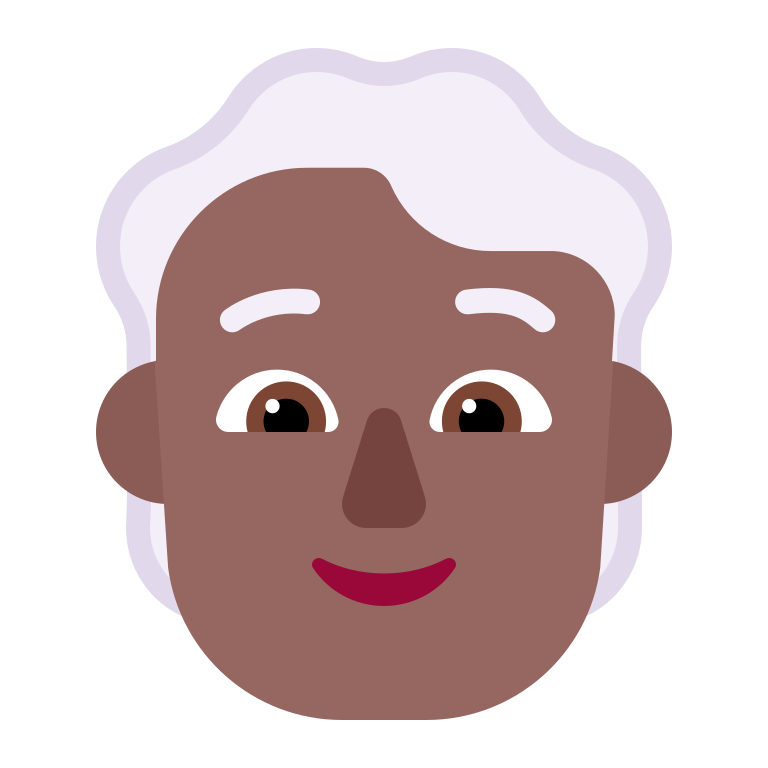
person white hair flat  dark